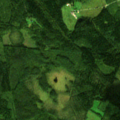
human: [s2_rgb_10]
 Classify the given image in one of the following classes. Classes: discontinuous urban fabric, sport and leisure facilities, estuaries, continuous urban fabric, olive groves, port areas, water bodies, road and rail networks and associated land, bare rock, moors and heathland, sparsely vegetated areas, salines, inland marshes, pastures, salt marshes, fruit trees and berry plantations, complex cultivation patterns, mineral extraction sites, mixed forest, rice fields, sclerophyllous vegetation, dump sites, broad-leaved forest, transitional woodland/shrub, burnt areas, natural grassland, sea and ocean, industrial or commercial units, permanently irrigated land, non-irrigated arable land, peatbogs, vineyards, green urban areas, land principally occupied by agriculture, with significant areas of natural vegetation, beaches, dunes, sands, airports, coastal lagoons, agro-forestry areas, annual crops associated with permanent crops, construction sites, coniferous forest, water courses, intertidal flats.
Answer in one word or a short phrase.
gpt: broad-leaved forest, coniferous forest, mixed forest, transitional woodland/shrub